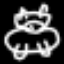
Label: frog